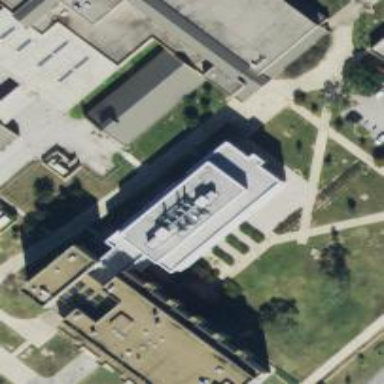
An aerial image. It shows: University building.